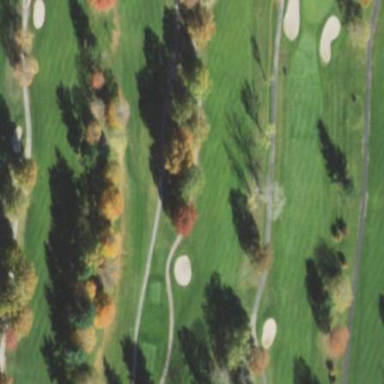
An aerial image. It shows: Golf fairway surrounded by grass.